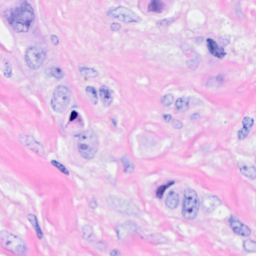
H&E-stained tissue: Breast